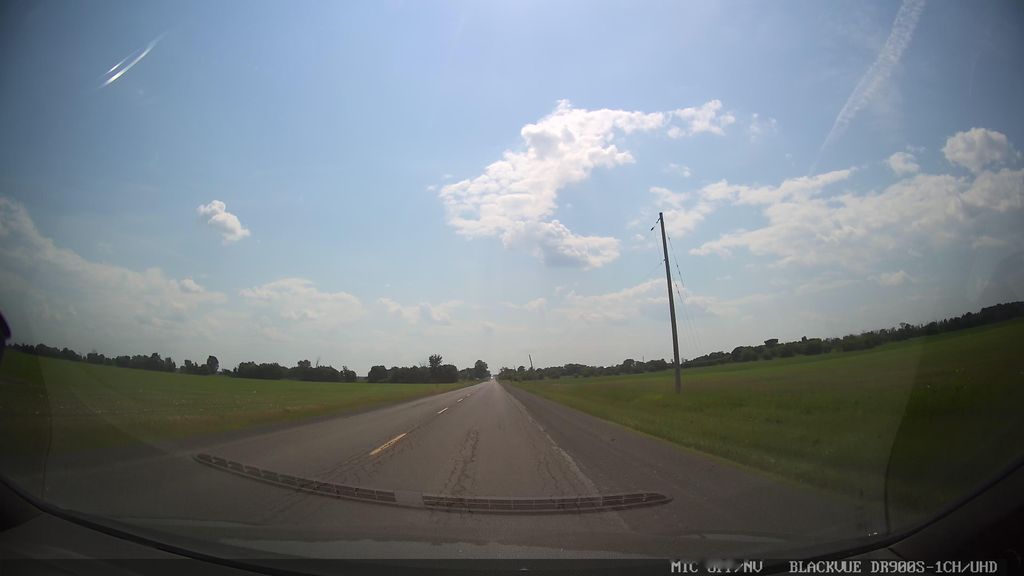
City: ottawa-gatineau